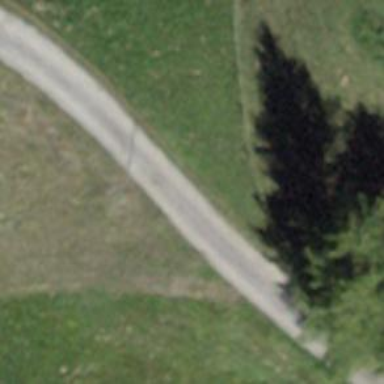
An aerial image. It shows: Compacted grade1 track road.